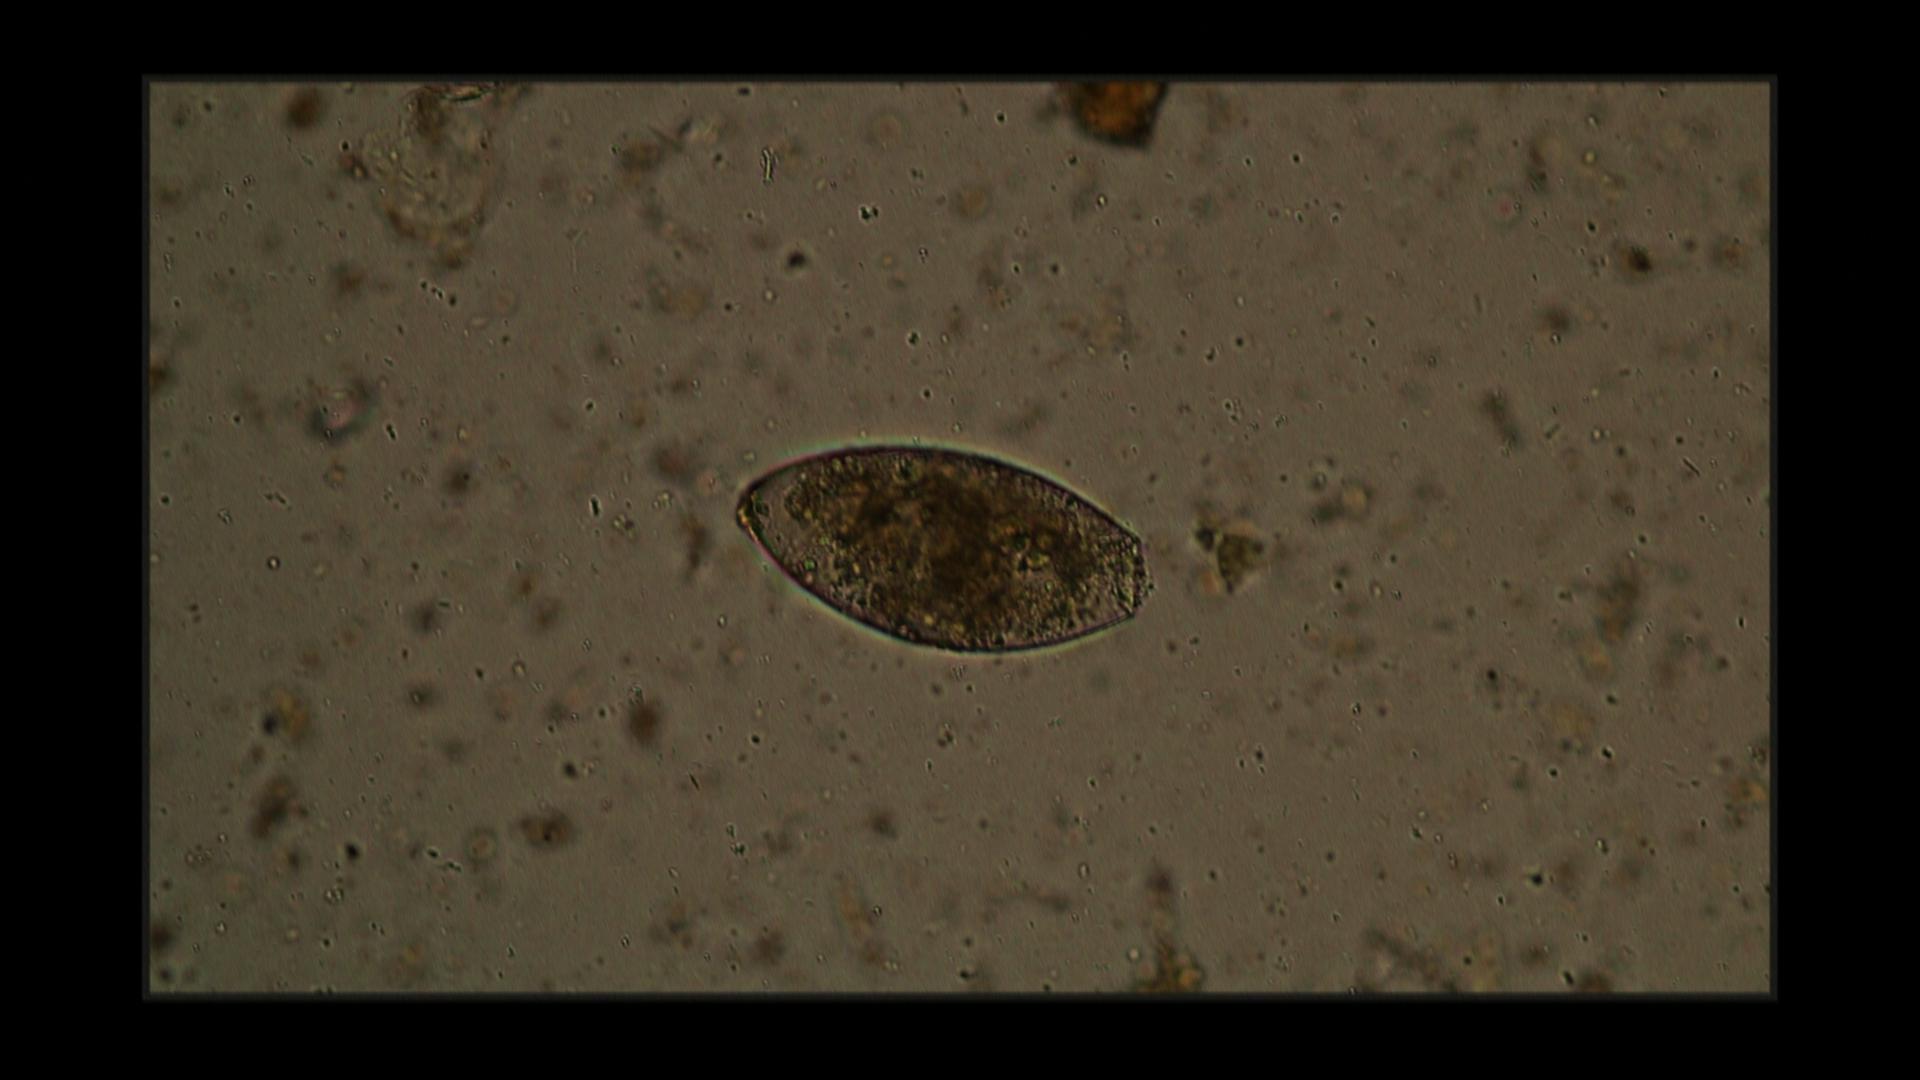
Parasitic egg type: Fasciolopsis buski